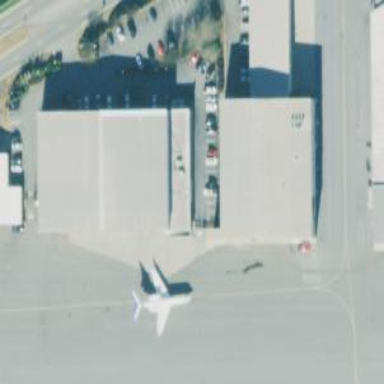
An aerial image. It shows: Hangar building at the airport.